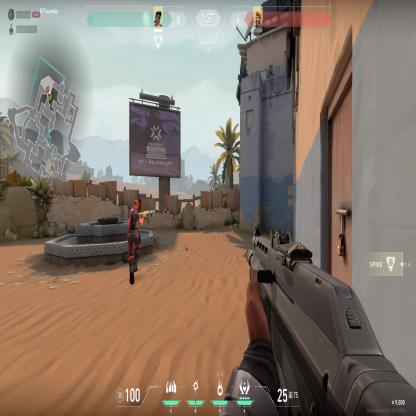
Label: enemy